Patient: sex M, age 44
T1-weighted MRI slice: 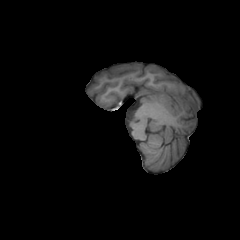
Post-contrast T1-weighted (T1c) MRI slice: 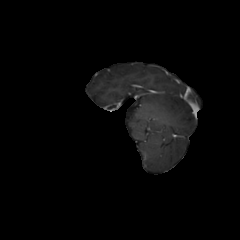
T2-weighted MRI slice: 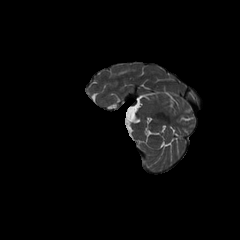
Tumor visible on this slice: no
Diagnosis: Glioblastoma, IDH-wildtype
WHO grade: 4